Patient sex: M
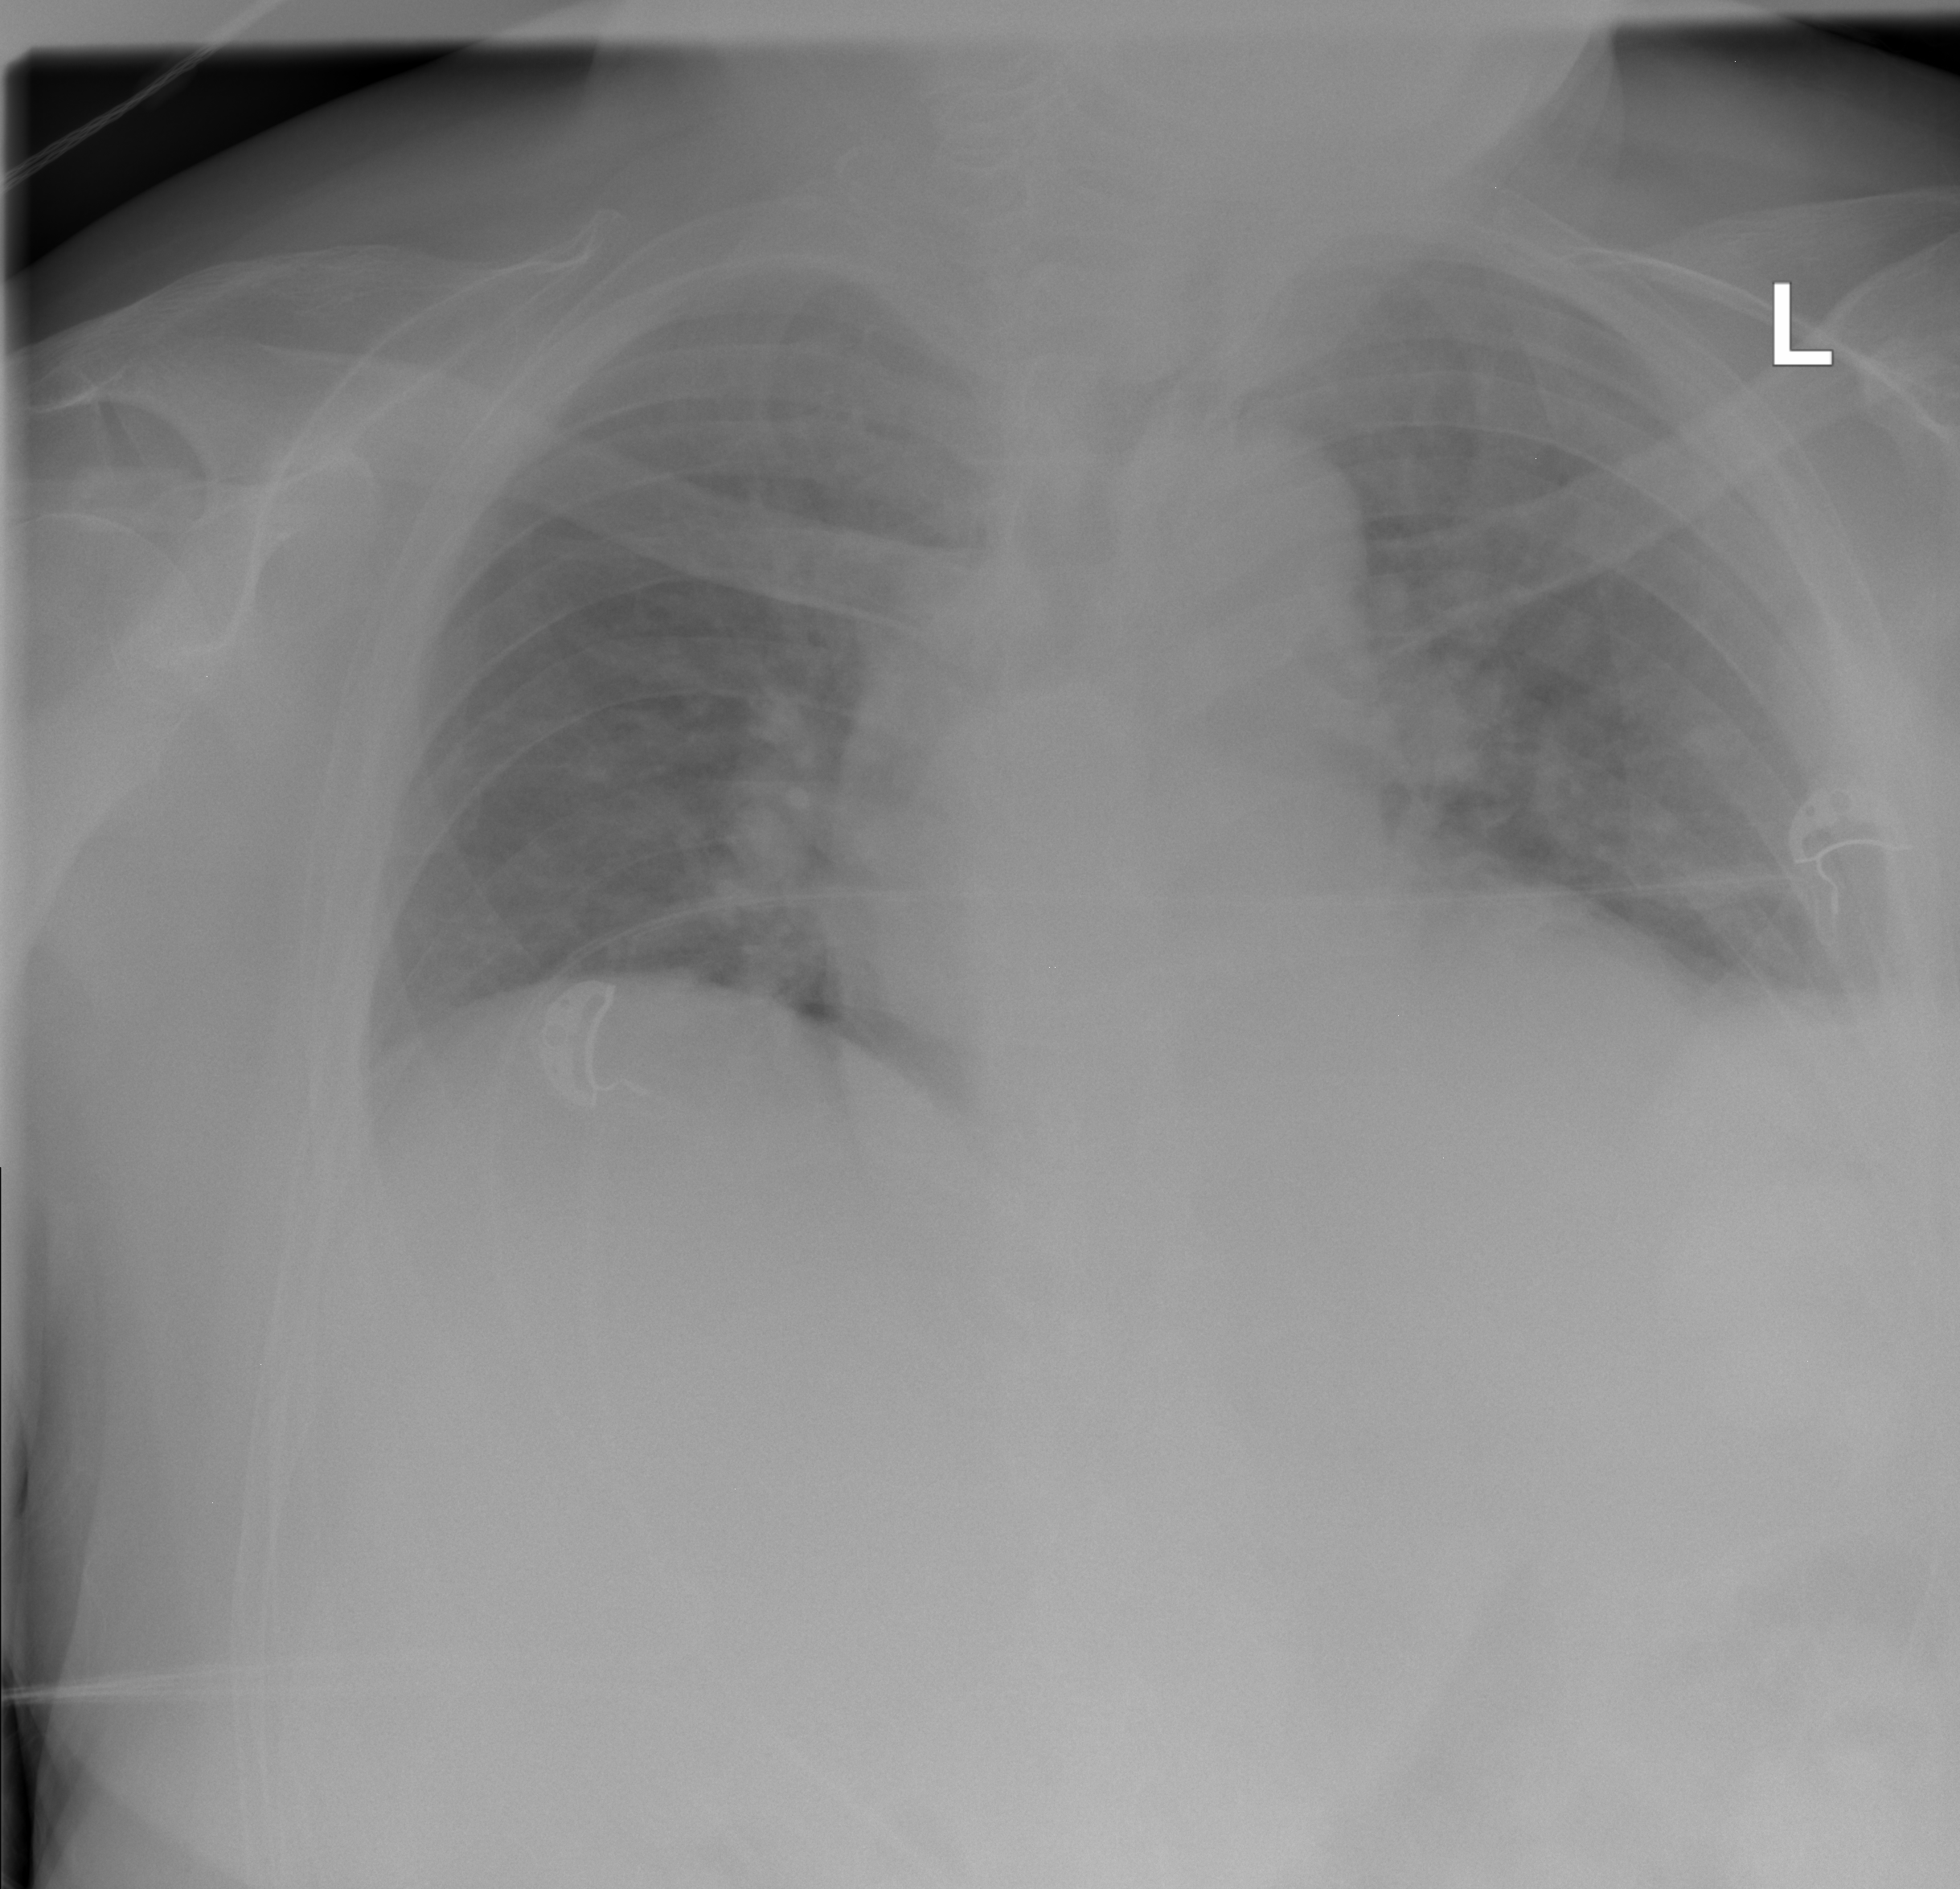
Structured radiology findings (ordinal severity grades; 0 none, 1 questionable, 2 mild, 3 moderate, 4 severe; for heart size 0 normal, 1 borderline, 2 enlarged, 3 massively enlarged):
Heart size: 2
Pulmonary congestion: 2
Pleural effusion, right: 0
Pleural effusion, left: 2
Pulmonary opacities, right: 0
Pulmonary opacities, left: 0
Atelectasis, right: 0
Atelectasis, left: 2